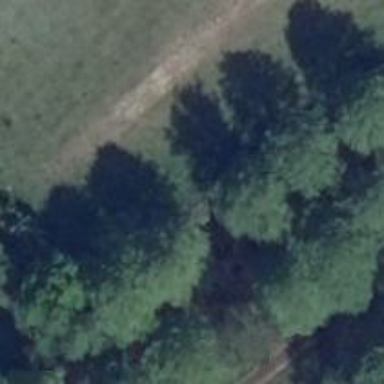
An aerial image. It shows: Row of deciduous broadleaved trees.